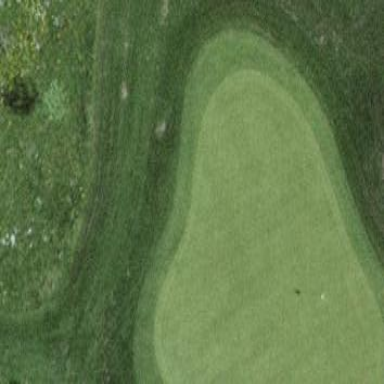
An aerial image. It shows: Golf green.